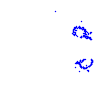
Particle: proton